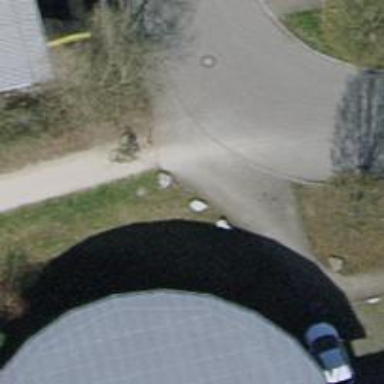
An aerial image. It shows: Bollard.